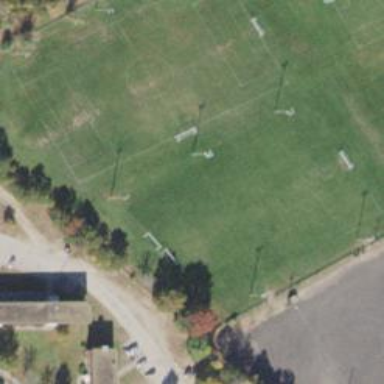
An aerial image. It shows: Soccer pitch designated for leisure and sports activities.